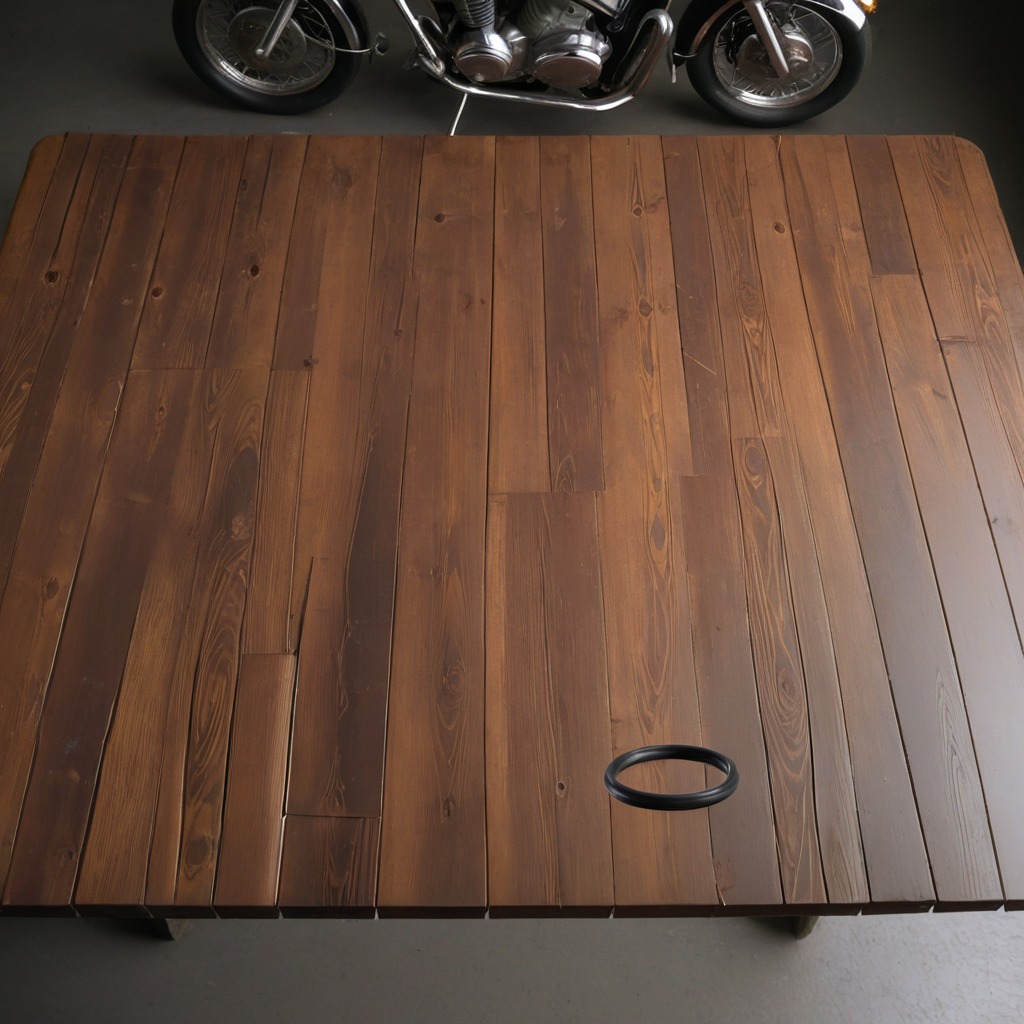
A rubber O-ring lying on an oil-spilled wooden table in a vintage motorcycle garage.